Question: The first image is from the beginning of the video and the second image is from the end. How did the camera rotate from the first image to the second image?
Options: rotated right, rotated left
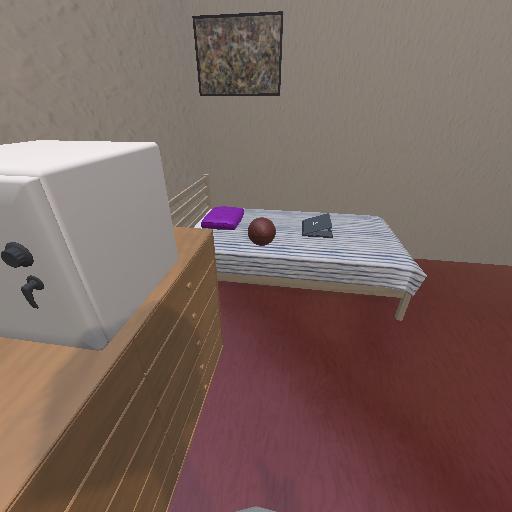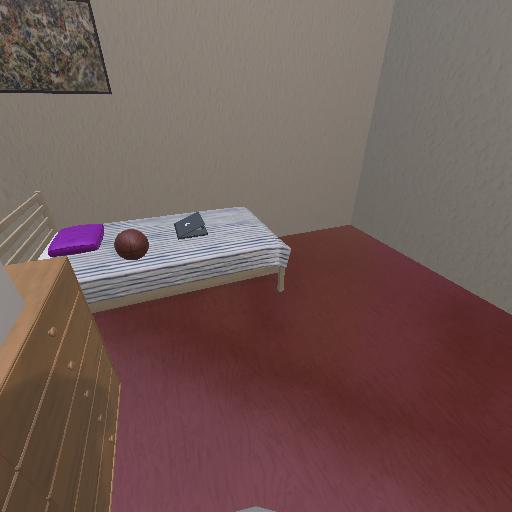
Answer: rotated right